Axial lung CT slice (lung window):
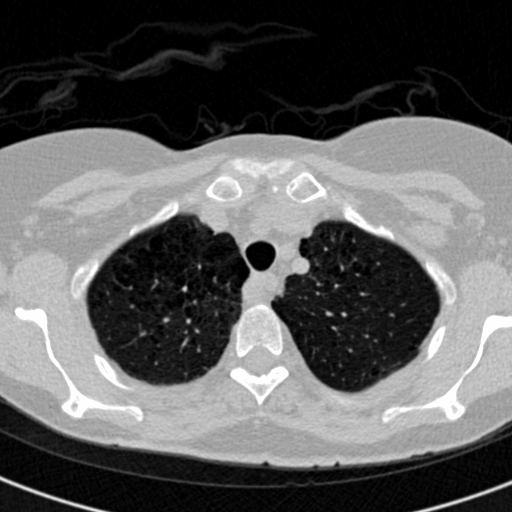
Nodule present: no